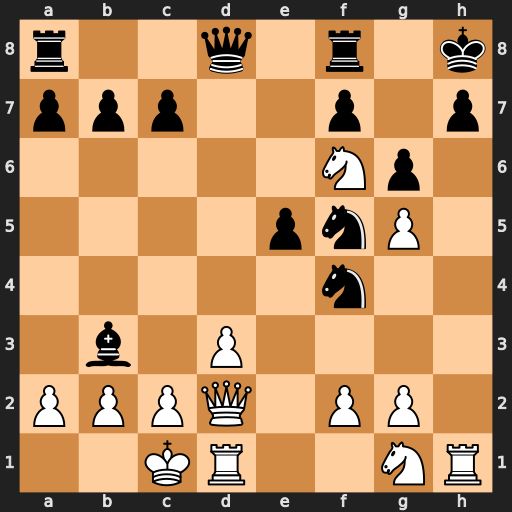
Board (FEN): r2q1r1k/ppp2p1p/5Np1/4pnP1/5n2/1b1P4/PPPQ1PP1/2KR2NR
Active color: w
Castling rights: -
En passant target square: -
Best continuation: Rxh7#